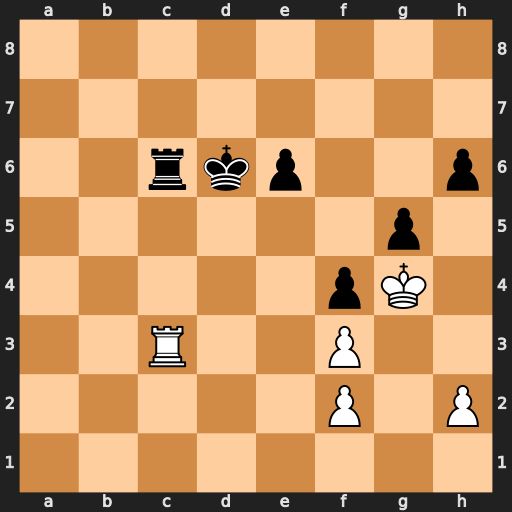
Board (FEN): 8/8/2rkp2p/6p1/5pK1/2R2P2/5P1P/8
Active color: w
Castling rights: -
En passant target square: -
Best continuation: Rxc6+ Kxc6 Kh5